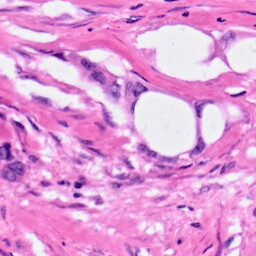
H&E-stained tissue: Pancreatic